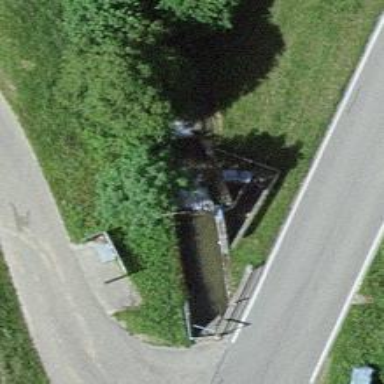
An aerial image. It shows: Culvert tunnel.